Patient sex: M
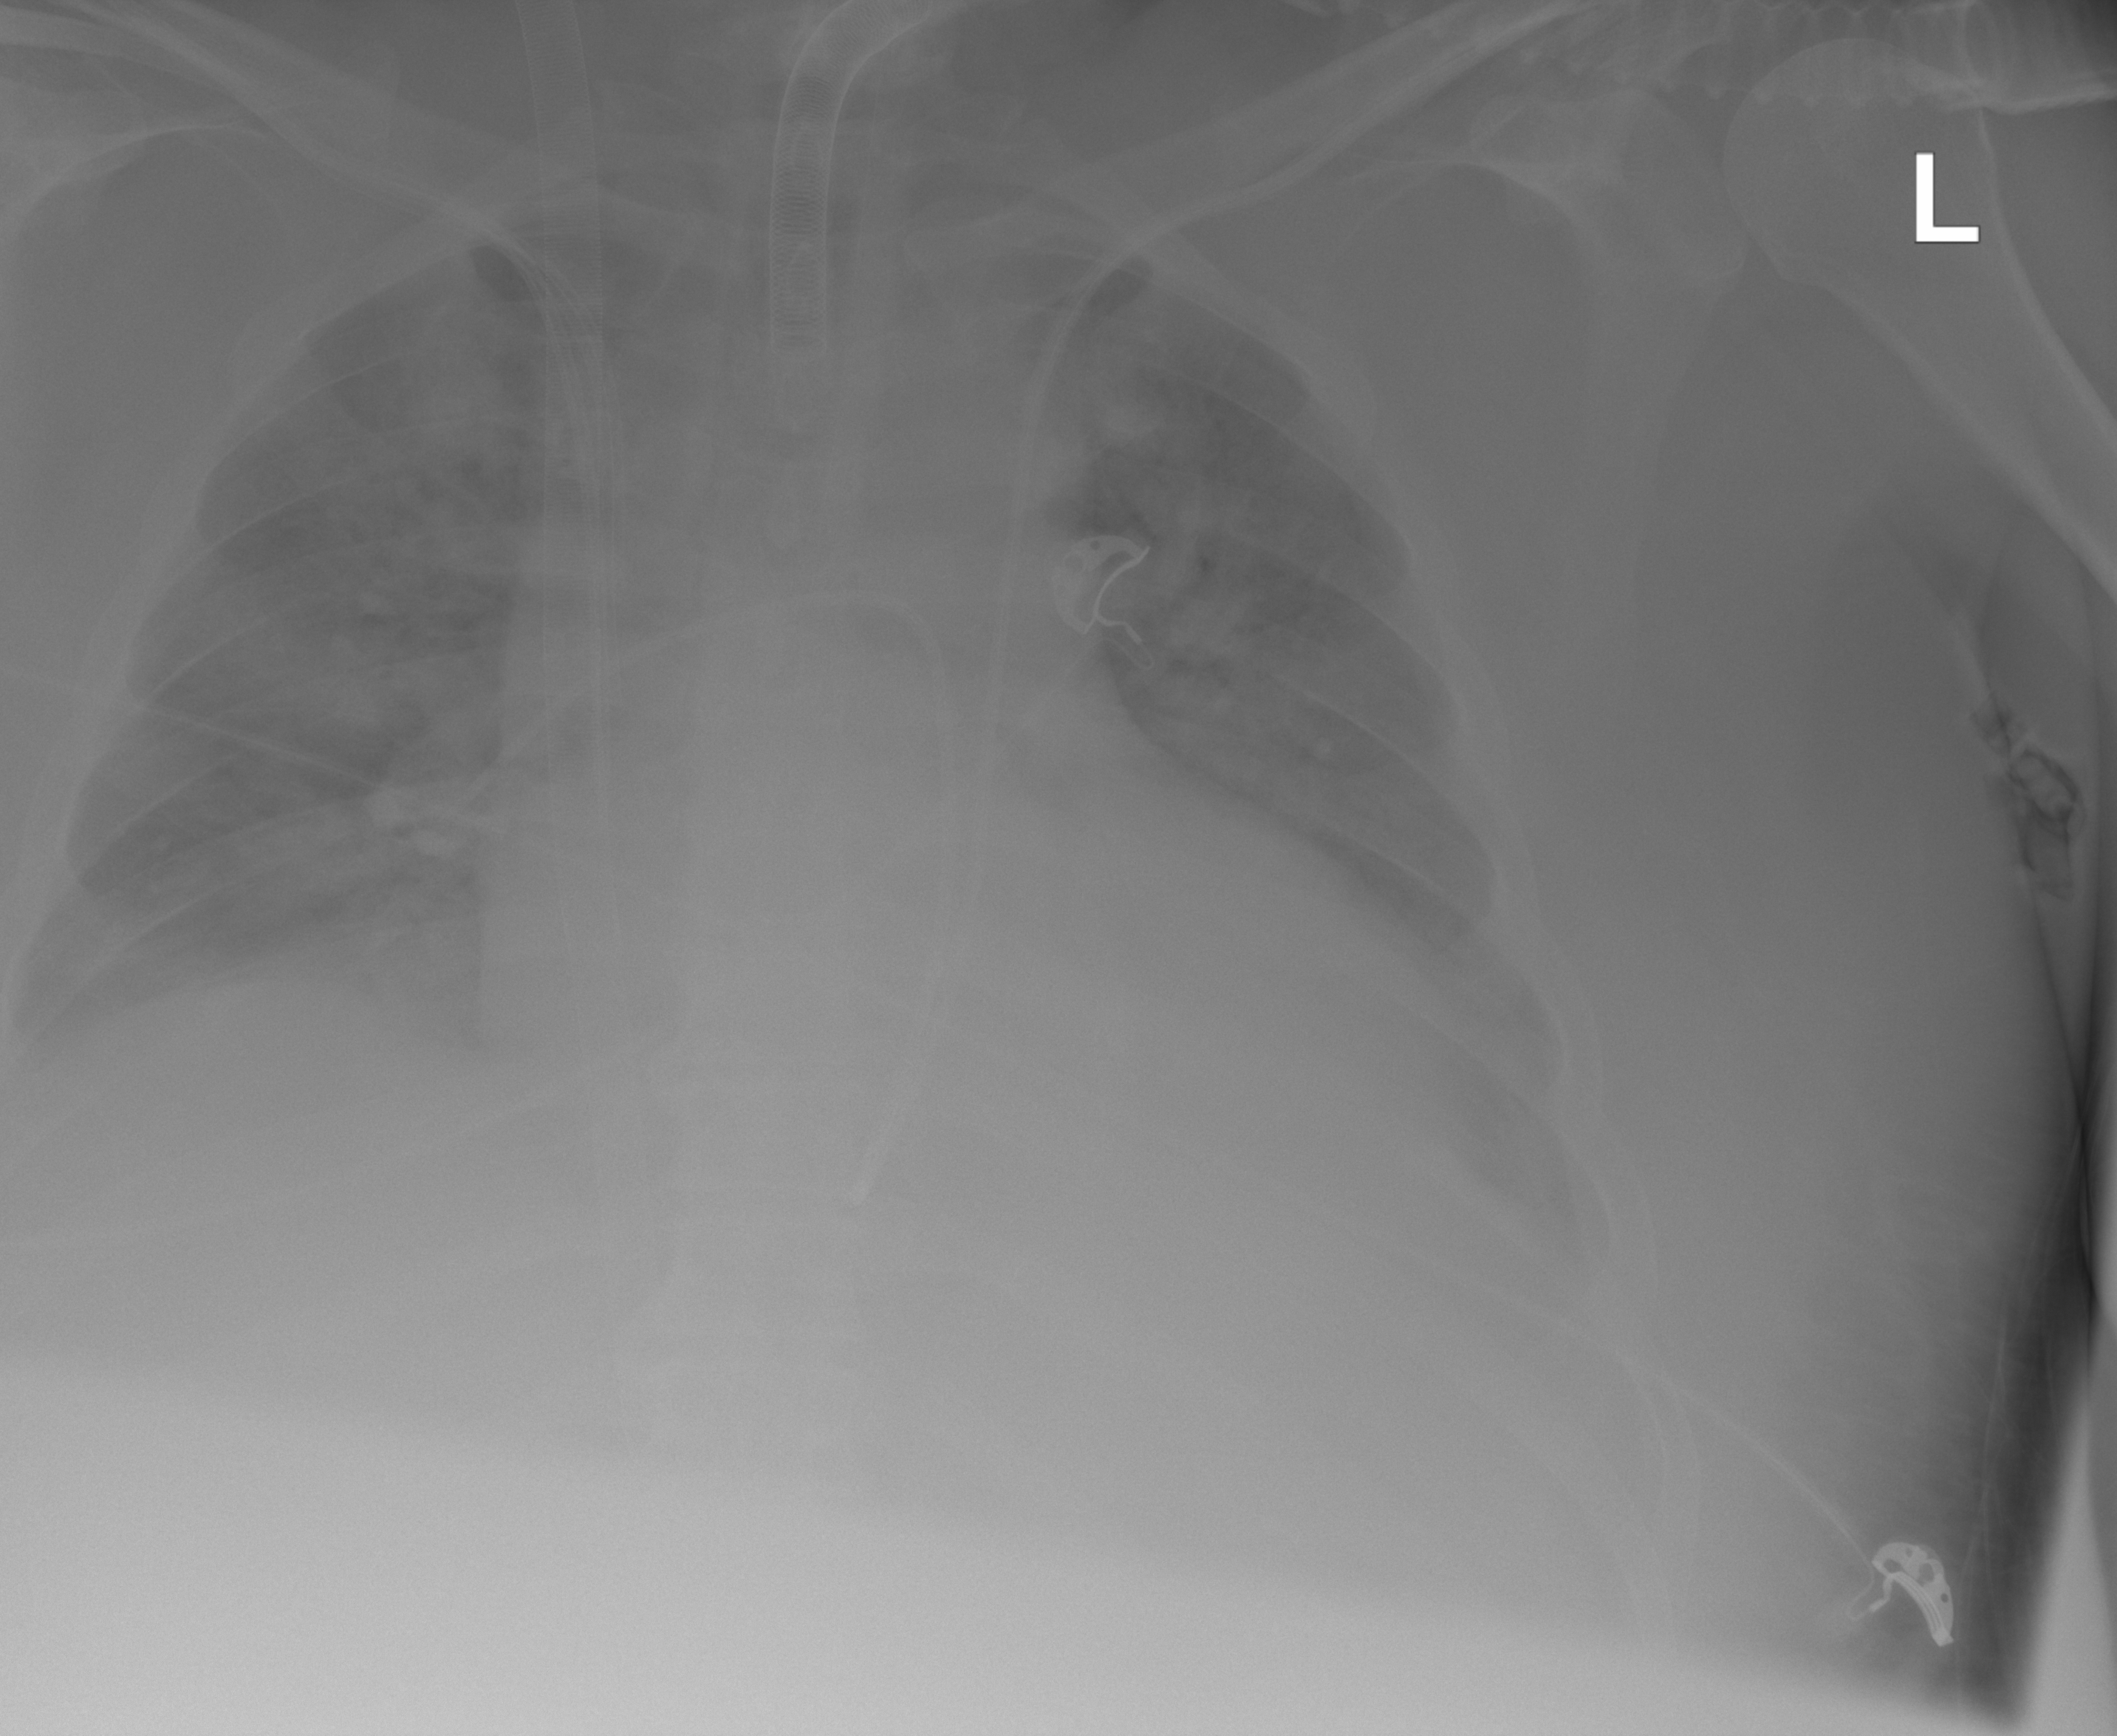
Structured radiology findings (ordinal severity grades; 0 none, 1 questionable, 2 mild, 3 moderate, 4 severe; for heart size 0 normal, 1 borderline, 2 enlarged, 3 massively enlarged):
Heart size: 2
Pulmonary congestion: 2
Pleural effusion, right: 2
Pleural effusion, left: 2
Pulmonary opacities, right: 3
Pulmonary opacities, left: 3
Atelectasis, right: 2
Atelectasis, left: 2